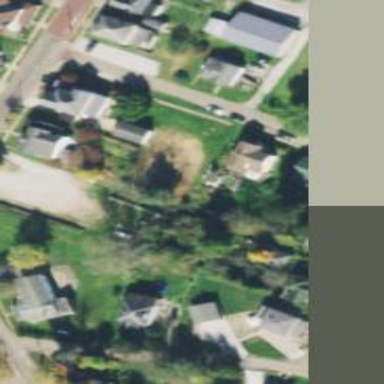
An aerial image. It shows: Alley classified as service road.